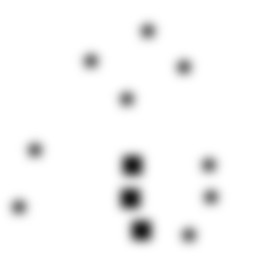
Squares: 3
Triangles: 0
Stars: 9
Total shapes: 12